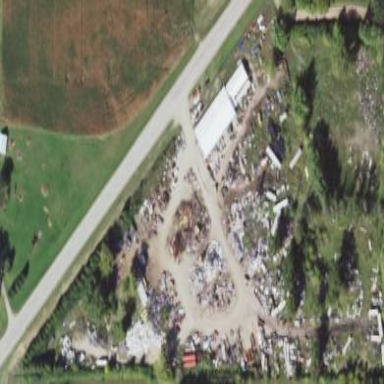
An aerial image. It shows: Scrap yard situated in industrial area.